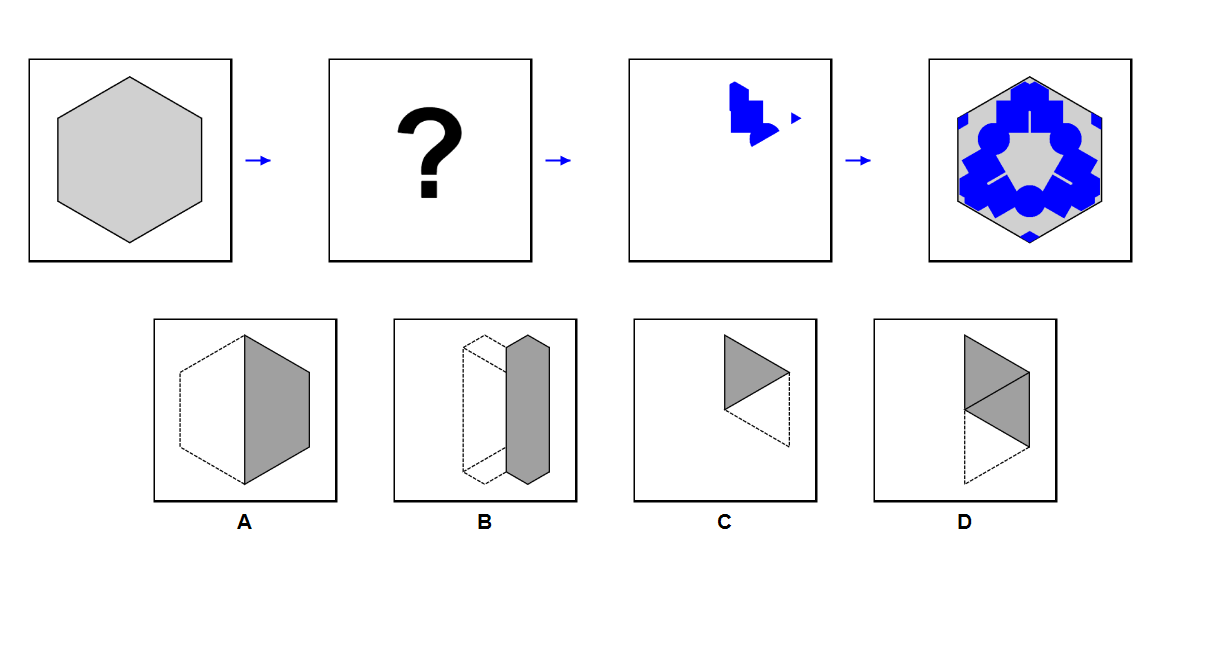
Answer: B